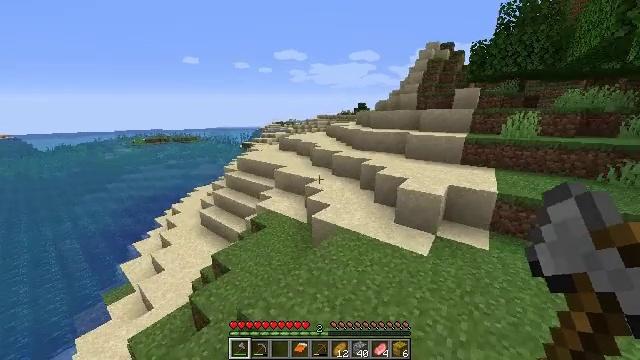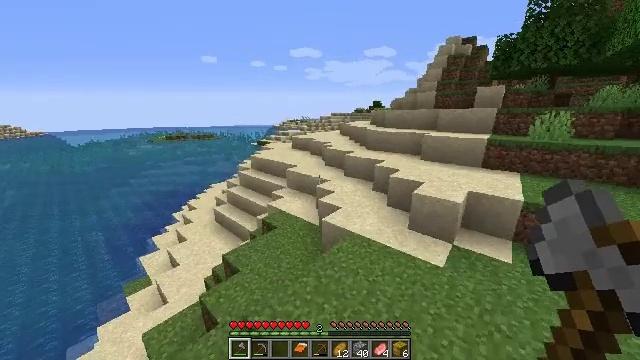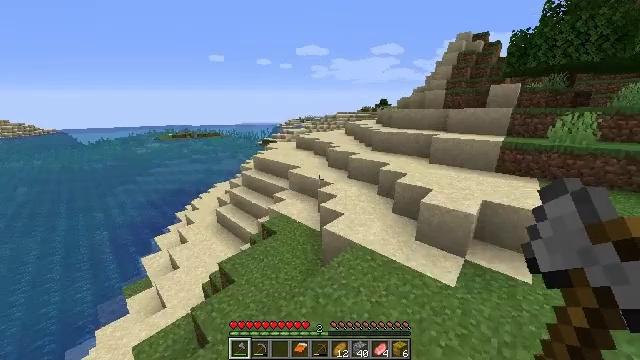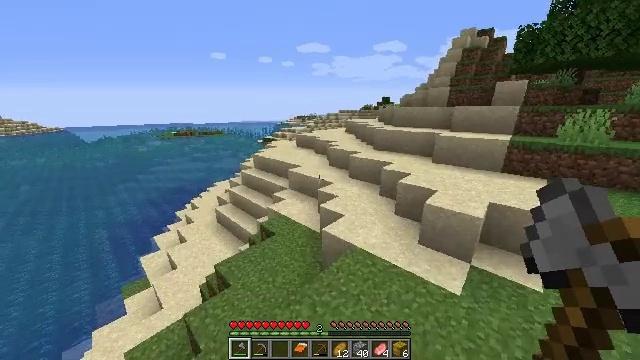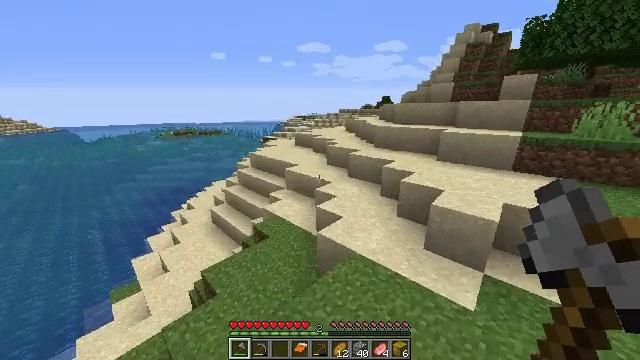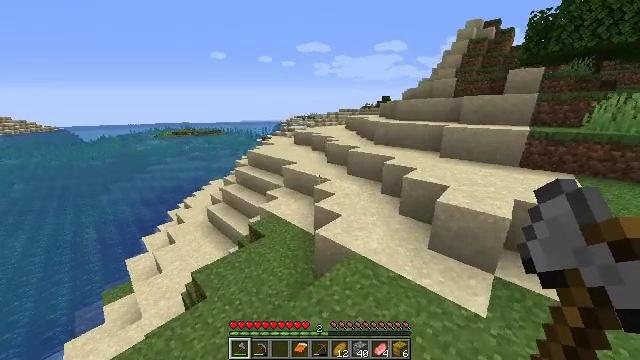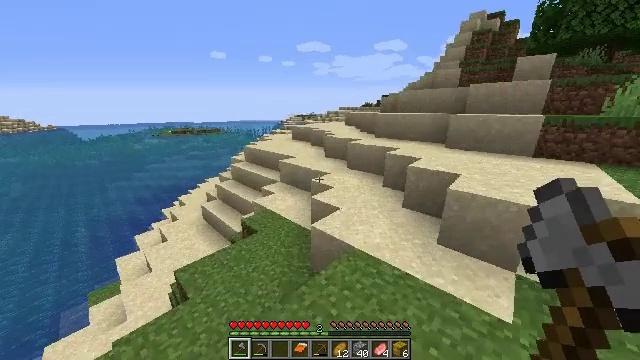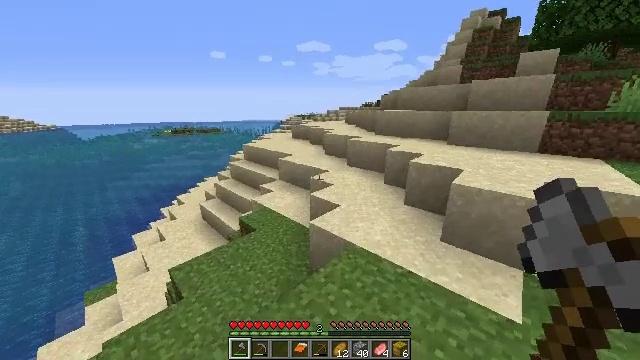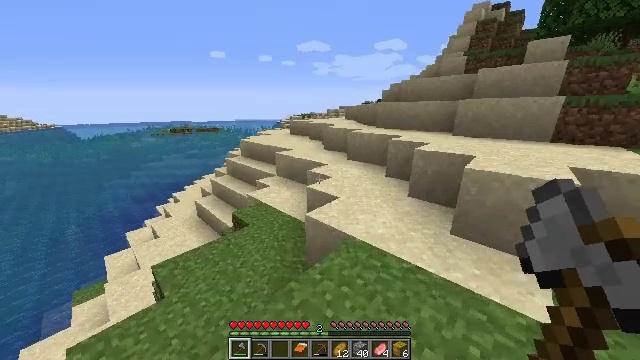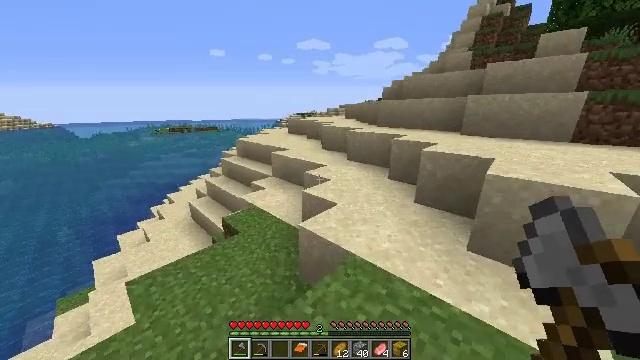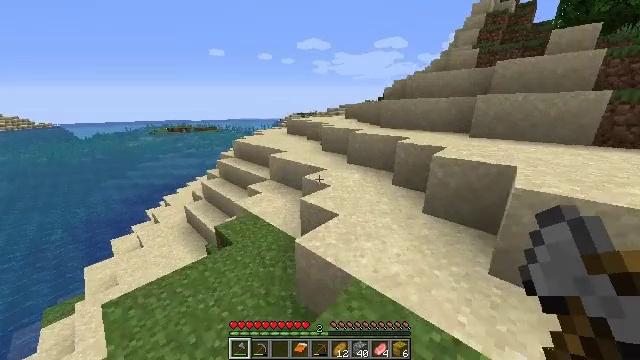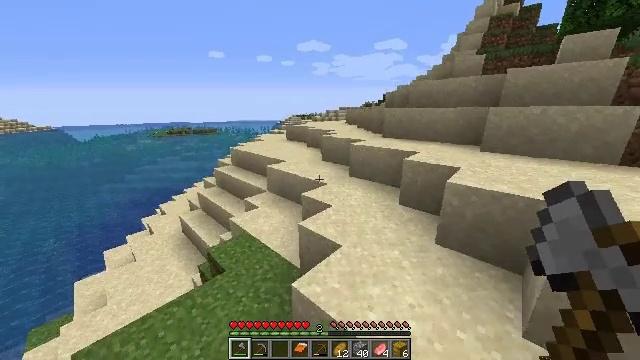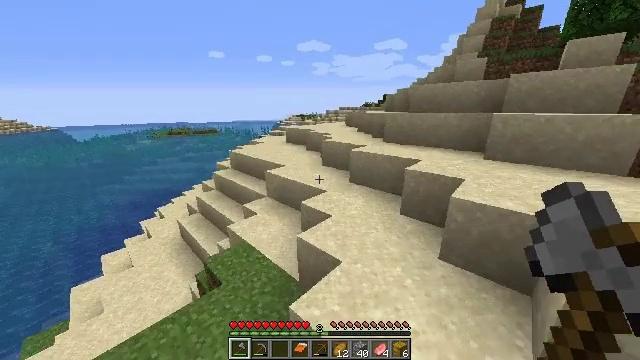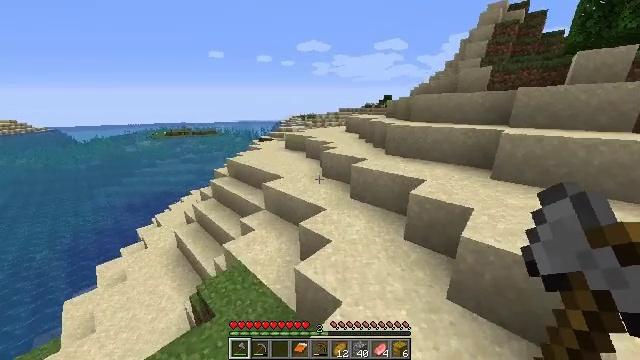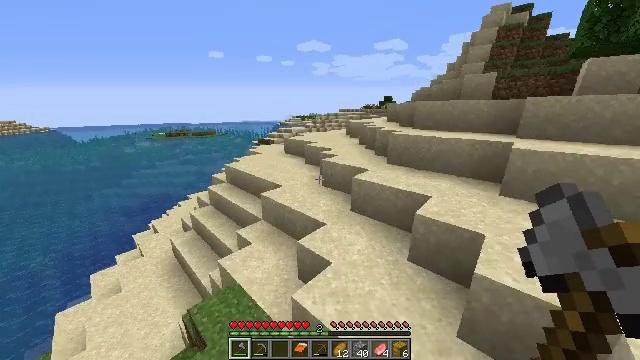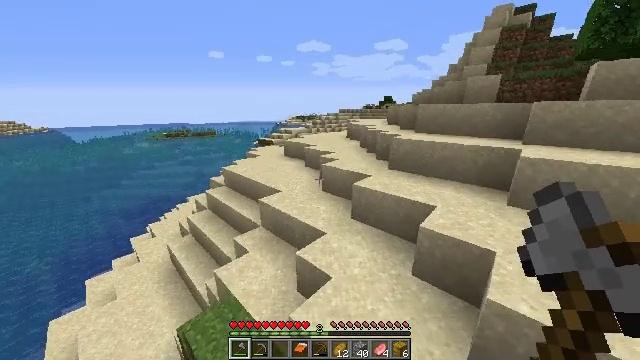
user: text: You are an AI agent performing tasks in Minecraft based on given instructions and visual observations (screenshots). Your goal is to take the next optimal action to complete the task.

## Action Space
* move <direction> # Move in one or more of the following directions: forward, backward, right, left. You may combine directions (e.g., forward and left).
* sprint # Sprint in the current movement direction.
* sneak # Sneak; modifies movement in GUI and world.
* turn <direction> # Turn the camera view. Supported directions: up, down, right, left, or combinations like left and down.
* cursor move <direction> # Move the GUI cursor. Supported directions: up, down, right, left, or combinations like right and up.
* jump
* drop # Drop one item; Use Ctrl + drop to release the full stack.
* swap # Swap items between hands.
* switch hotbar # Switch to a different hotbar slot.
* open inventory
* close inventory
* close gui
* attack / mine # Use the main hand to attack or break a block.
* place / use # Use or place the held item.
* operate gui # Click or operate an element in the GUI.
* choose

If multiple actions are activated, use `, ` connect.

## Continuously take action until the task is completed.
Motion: motion action
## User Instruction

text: Remove a grass block from the inventory.
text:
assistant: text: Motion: move forward, turn left
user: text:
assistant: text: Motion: move forward, turn left
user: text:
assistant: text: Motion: move forward
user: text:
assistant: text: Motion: move forward
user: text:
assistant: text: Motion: move forward
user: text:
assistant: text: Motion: move forward
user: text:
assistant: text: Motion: move forward
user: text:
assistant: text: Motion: move forward
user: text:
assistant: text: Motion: move forward
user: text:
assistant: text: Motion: move forward
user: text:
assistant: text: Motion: move forward, jump
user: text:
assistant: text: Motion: move forward, jump
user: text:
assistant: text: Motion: move forward, jump
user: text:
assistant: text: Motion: move forward, jump
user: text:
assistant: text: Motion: move forward, jump
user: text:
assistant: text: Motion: move forward
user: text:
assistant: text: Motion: move forward
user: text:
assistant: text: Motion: move forward
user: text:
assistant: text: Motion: move forward
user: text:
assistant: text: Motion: move forward
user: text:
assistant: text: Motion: move forward
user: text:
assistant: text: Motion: move forward
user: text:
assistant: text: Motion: move forward
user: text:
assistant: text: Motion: move forward
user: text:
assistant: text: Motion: move forward, turn left, jump
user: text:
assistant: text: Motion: move forward, turn left, jump
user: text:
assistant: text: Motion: move forward, turn left, jump
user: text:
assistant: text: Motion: move forward, turn left
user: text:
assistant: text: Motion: move forward
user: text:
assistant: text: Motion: move forward